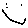
Label: smiley face